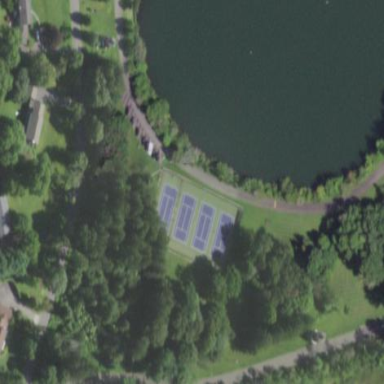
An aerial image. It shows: Tennis court on pitch designated for leisure land.